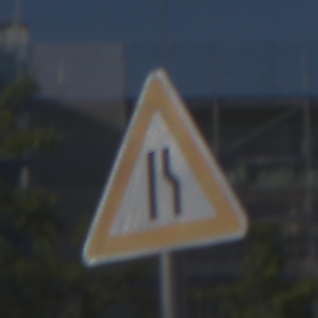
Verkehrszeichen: EinseitigVerengteFahrbahnRechts
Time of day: MorningAfternoon
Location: Outdoor (Urban)
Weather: Clear
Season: NotSpecified
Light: Natural